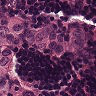
Metastatic tissue present: yes